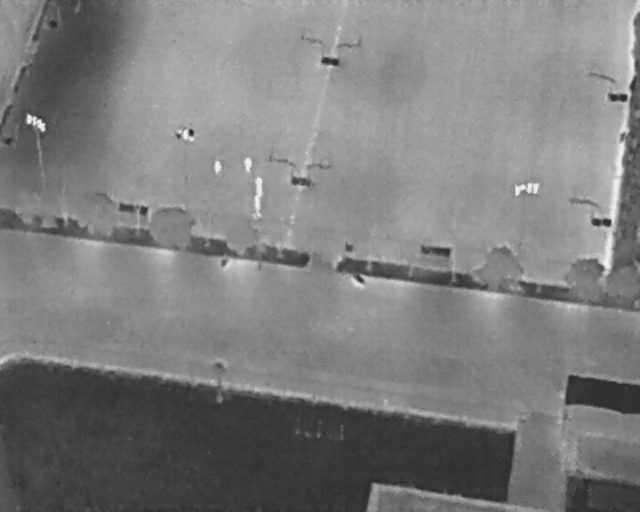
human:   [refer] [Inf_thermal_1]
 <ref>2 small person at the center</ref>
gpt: <box>[[32, 32, 35, 33, 2], [37, 31, 40, 33, 2]]</box>

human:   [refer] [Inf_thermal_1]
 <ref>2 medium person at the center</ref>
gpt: <box>[[38, 35, 42, 37, 2], [38, 39, 42, 41, 2]]</box>